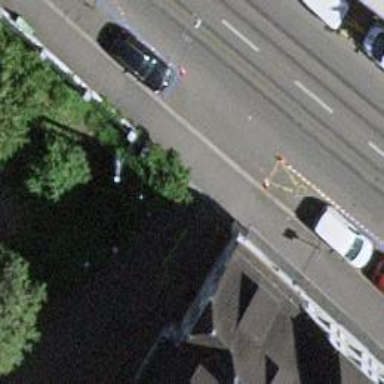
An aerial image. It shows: Lift gate barrier.